Question: Given the following four-coloring problem graph, where part of the region has been pre-colored, how many coloring combinations are there for the remaining region?
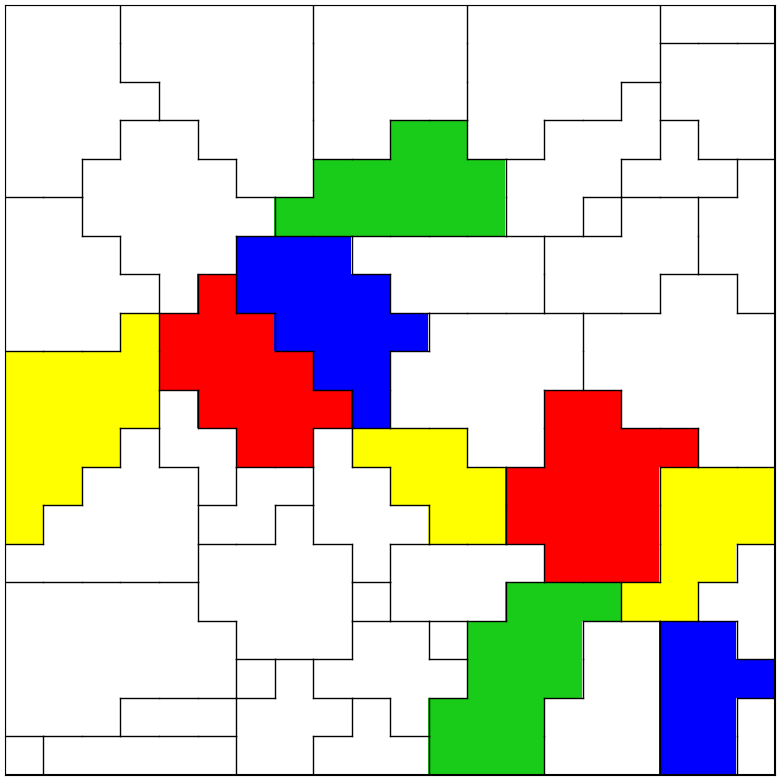
Answer: 34560